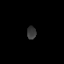
Tissue: prostate
Cell type: T cells
Senescence score: 0.7211
Nuclear area (px): 115
Mean DAPI intensity: 56.913